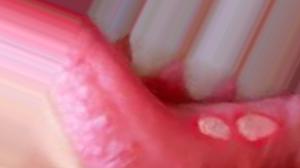
Condition: Mouth Ulcer